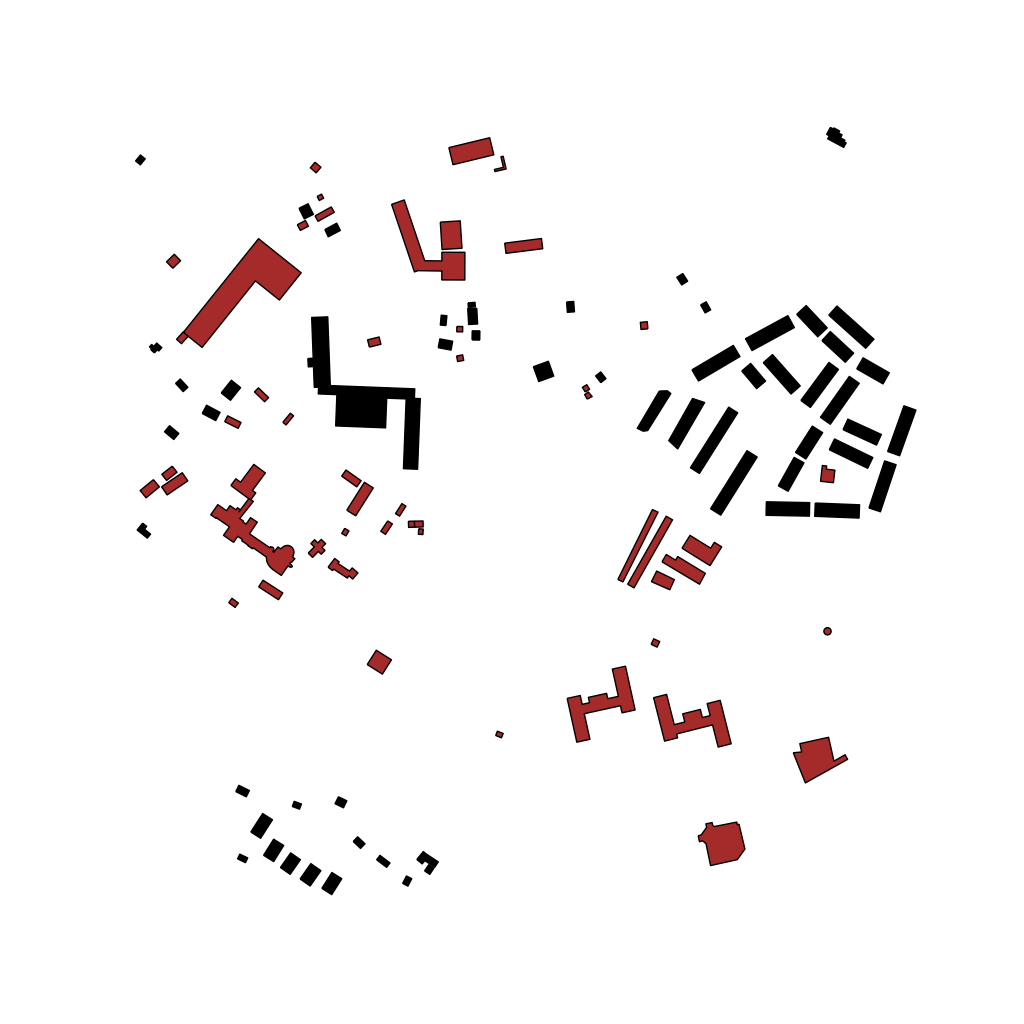
Tags: overhead vector_map, business, recreation, residential, transport, soviet, high_rise, individual_rise, low_rise, density_1, Building, Facility, 1.0 km²